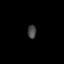
Tissue: lung
Cell type: Epithelial cells
Senescence score: 0.1881
Nuclear area (px): 114
Mean DAPI intensity: 68.596